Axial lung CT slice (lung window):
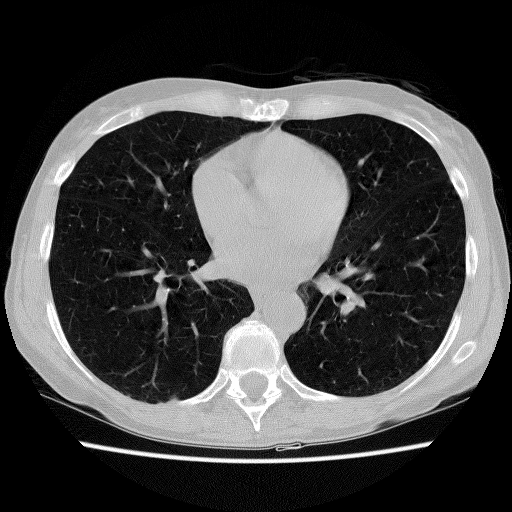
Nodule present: no